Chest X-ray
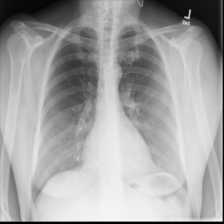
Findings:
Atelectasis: negative
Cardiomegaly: negative
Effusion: negative
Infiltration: negative
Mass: negative
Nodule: positive
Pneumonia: negative
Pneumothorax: negative
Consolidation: negative
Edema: negative
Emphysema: negative
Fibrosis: negative
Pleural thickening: negative
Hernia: negative